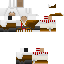
A male human skin with medium skin, wearing brown long hair dressed in a blue hoodie and black pants, featuring a closed mouth.